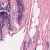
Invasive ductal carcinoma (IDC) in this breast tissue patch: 1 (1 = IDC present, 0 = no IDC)